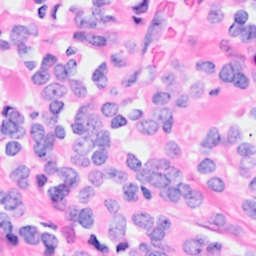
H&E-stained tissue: Breast